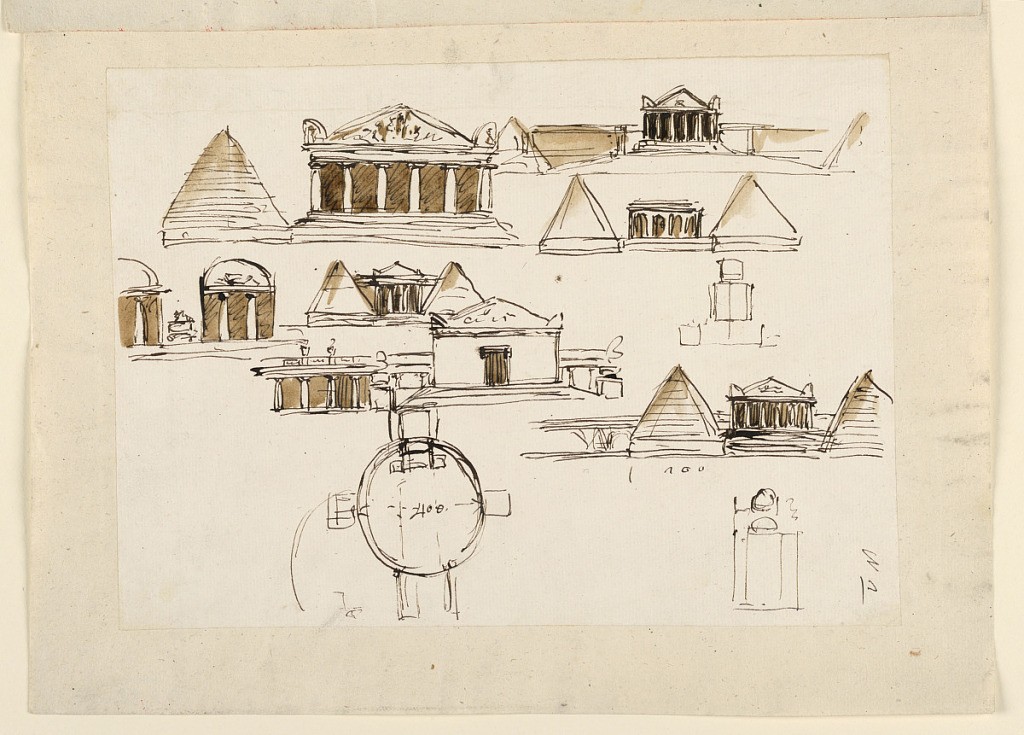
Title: Designs for or Sketches of a Mausoleum
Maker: Giuseppe Barberi, Italian, 1746–1809
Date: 1746–1809
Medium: Pen and brown ink, brush and brown wash, graphite on off-white laid paper, lined
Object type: Drawing
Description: Designs for or Sketches of a Mausoleum.